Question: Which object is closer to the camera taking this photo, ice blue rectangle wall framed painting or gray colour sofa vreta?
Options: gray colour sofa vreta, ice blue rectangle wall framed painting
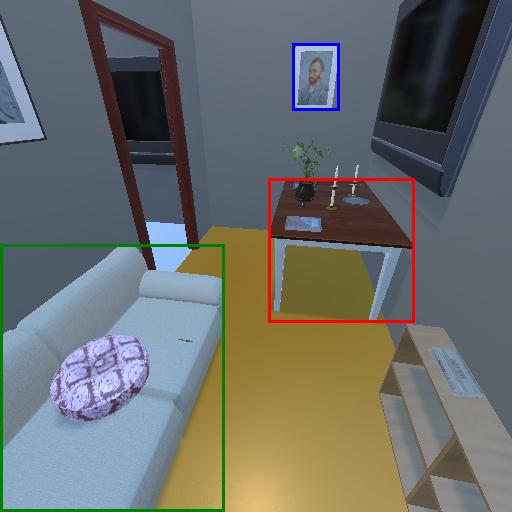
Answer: gray colour sofa vreta